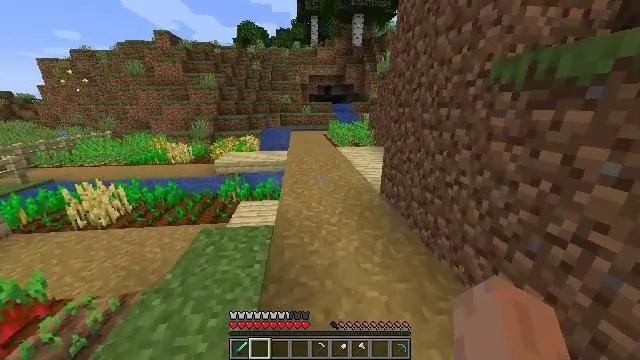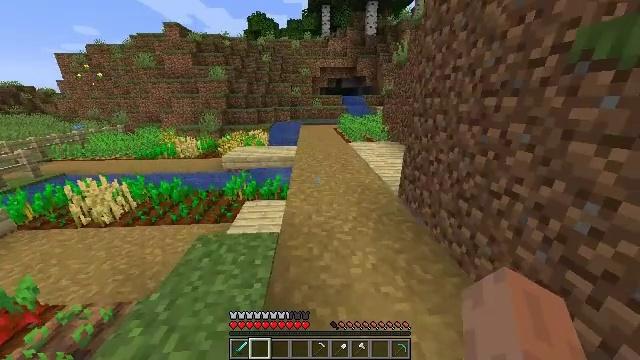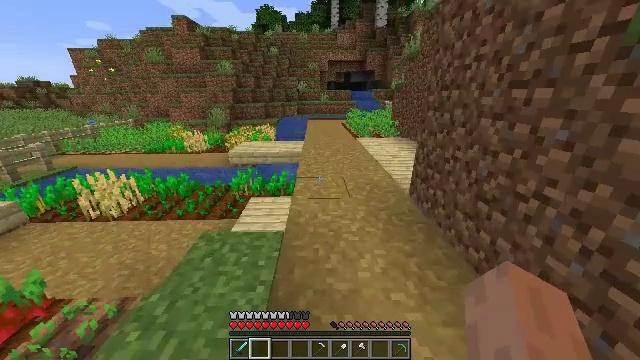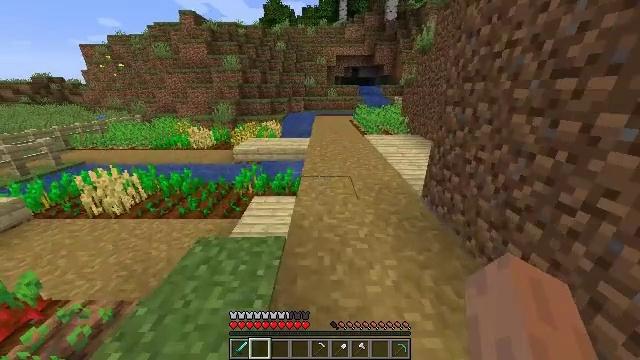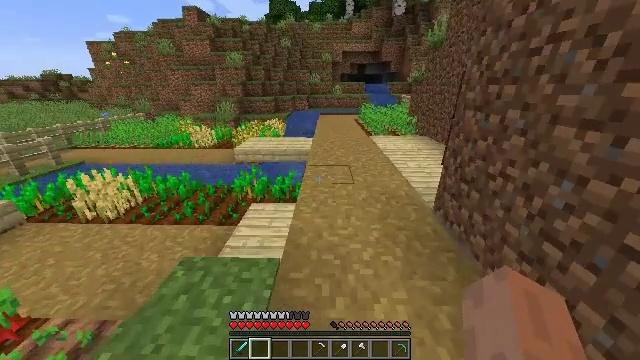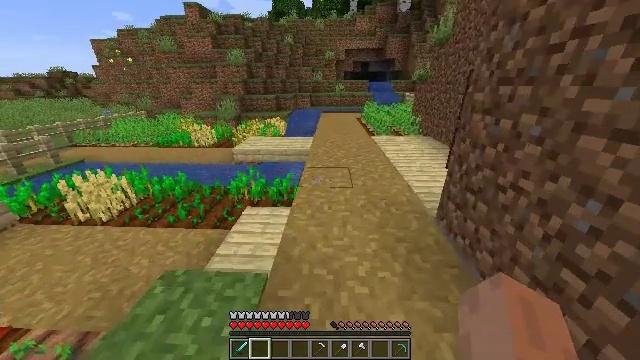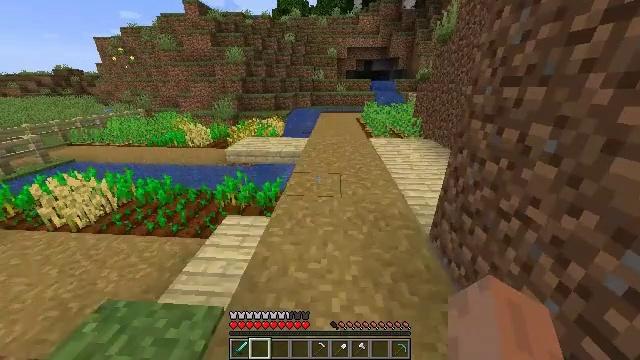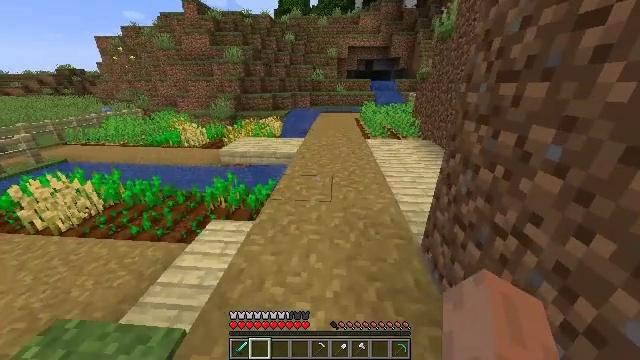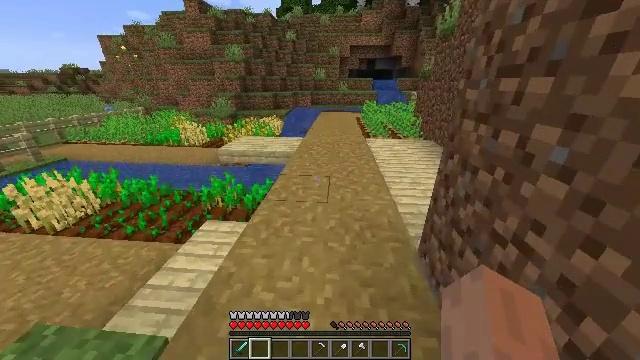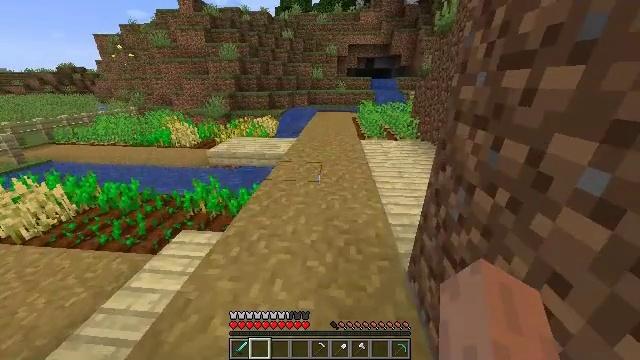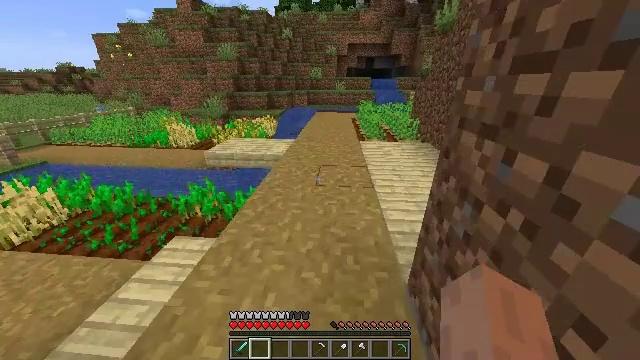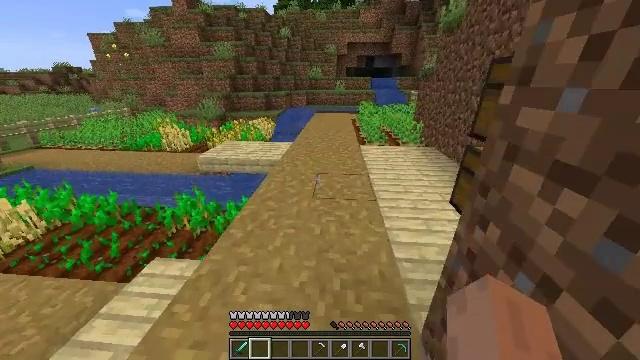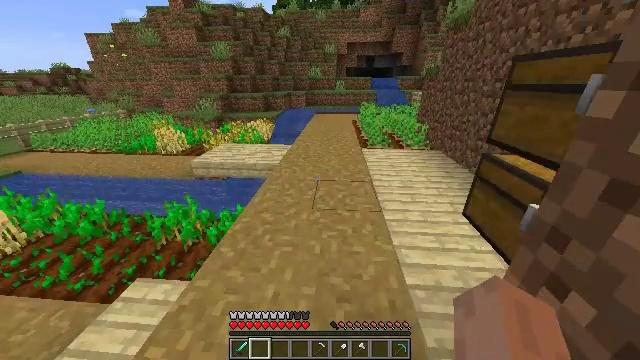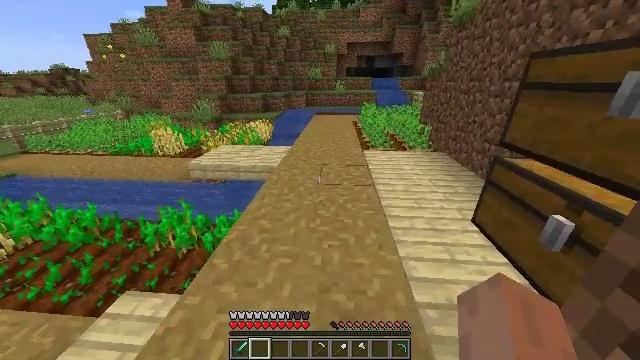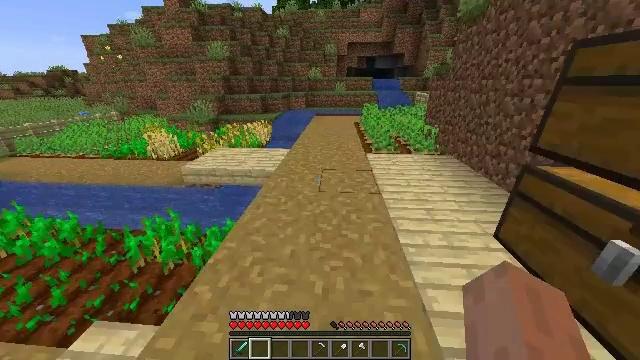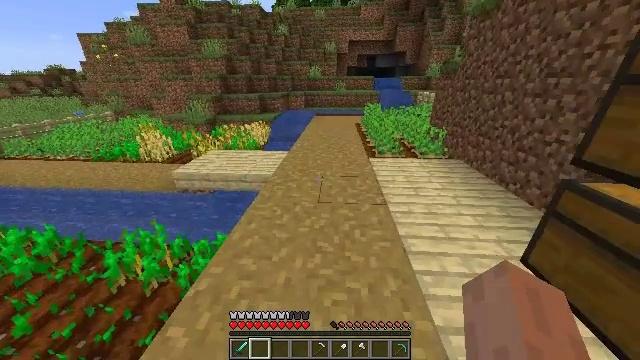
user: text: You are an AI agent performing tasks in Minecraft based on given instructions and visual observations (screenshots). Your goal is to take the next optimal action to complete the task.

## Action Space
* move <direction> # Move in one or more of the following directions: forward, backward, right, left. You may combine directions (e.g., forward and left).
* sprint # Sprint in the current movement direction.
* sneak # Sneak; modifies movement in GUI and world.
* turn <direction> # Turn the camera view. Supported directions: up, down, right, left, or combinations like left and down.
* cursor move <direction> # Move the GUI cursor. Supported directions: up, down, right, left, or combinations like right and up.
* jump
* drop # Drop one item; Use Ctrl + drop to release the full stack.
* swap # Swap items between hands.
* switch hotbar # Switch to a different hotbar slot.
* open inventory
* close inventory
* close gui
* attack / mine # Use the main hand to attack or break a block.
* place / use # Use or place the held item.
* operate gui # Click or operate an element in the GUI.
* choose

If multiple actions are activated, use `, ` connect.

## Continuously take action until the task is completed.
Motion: motion action
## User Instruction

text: Hunt a cod.
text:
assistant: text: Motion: move forward, turn left and down
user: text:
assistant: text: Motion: move forward, turn left and down
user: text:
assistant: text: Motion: move forward, turn left
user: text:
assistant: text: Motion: move forward and move right, turn left
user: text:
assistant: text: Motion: move forward and move right
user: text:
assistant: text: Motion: move forward and move right, turn left
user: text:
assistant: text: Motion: move forward and move right
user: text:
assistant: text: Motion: move forward and move right
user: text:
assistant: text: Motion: move forward
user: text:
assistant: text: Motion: move forward
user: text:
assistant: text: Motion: move forward
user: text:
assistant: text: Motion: move forward
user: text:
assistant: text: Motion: move forward
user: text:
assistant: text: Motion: move forward
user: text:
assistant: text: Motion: move forward
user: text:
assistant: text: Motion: move forward
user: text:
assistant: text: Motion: move forward
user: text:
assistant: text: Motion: move forward
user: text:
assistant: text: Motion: move forward
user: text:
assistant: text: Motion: move forward
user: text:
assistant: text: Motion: move forward
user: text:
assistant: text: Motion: move forward
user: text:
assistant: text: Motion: move forward
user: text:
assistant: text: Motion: move forward
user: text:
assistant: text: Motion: move forward, turn left
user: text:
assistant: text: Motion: move forward, turn left and down
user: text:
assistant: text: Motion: move forward, turn left and down
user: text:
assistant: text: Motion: move forward, turn left and down
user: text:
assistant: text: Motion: move forward, turn left and down
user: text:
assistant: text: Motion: move forward, turn left and down